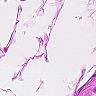
Metastatic tissue present: no